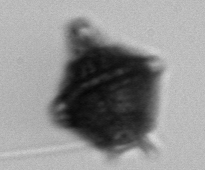
Label: Gonyaulax